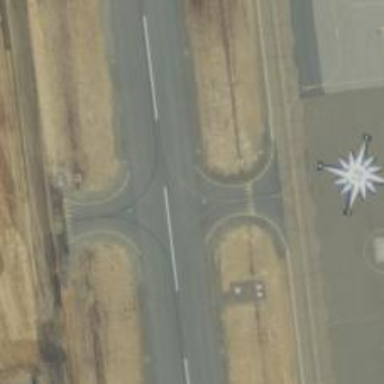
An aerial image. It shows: View of taxiway at the airport.